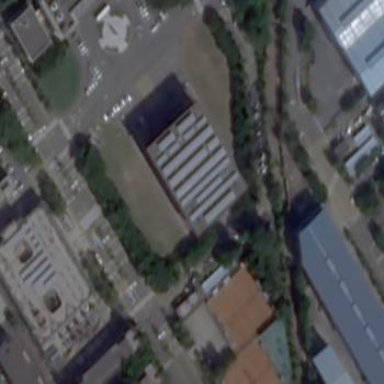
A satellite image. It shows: Commercial building.